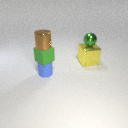
large yellow metal cube below small green metal sphere